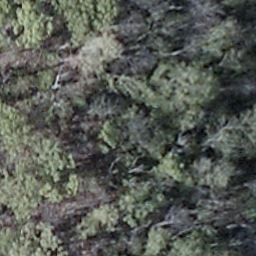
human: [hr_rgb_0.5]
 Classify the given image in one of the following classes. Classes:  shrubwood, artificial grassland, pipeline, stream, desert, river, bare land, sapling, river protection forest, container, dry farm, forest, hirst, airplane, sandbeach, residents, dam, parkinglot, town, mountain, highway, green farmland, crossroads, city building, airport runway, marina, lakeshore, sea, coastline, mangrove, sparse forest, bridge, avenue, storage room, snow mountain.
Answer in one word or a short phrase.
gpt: shrubwood